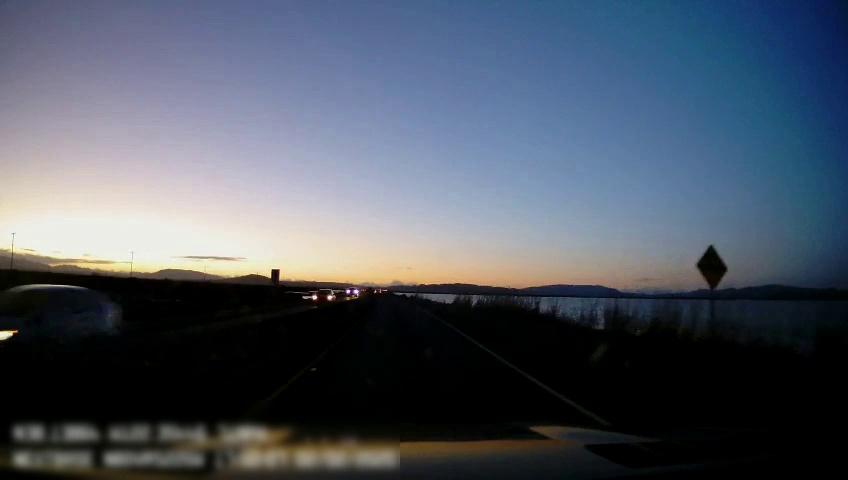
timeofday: Dusk/Dawn/Twilight
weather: Sunny
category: Drivable Space
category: Vehicles | Car
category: Vehicles | Car
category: Vehicles | SUV
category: Lanes | Current Lane
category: Lanes | Current Lane
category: Traffic | Signs